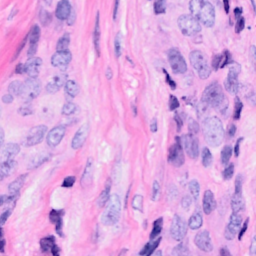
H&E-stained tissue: Breast